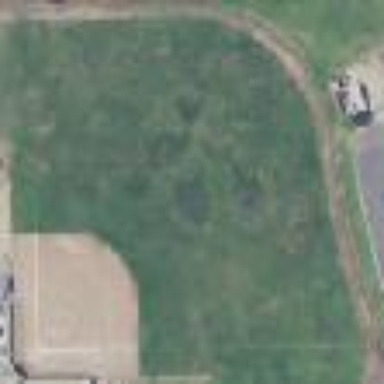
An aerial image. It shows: Softball pitch for leisure land activities.